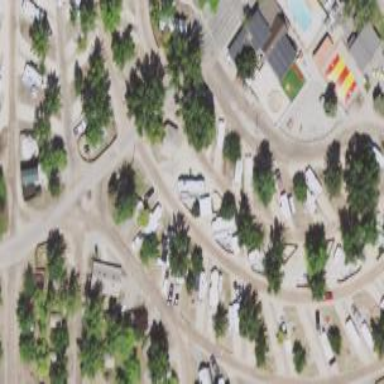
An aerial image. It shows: Caravan site with tents and caravans. The site includes facilities such as swimming pool and sanitary dump station.